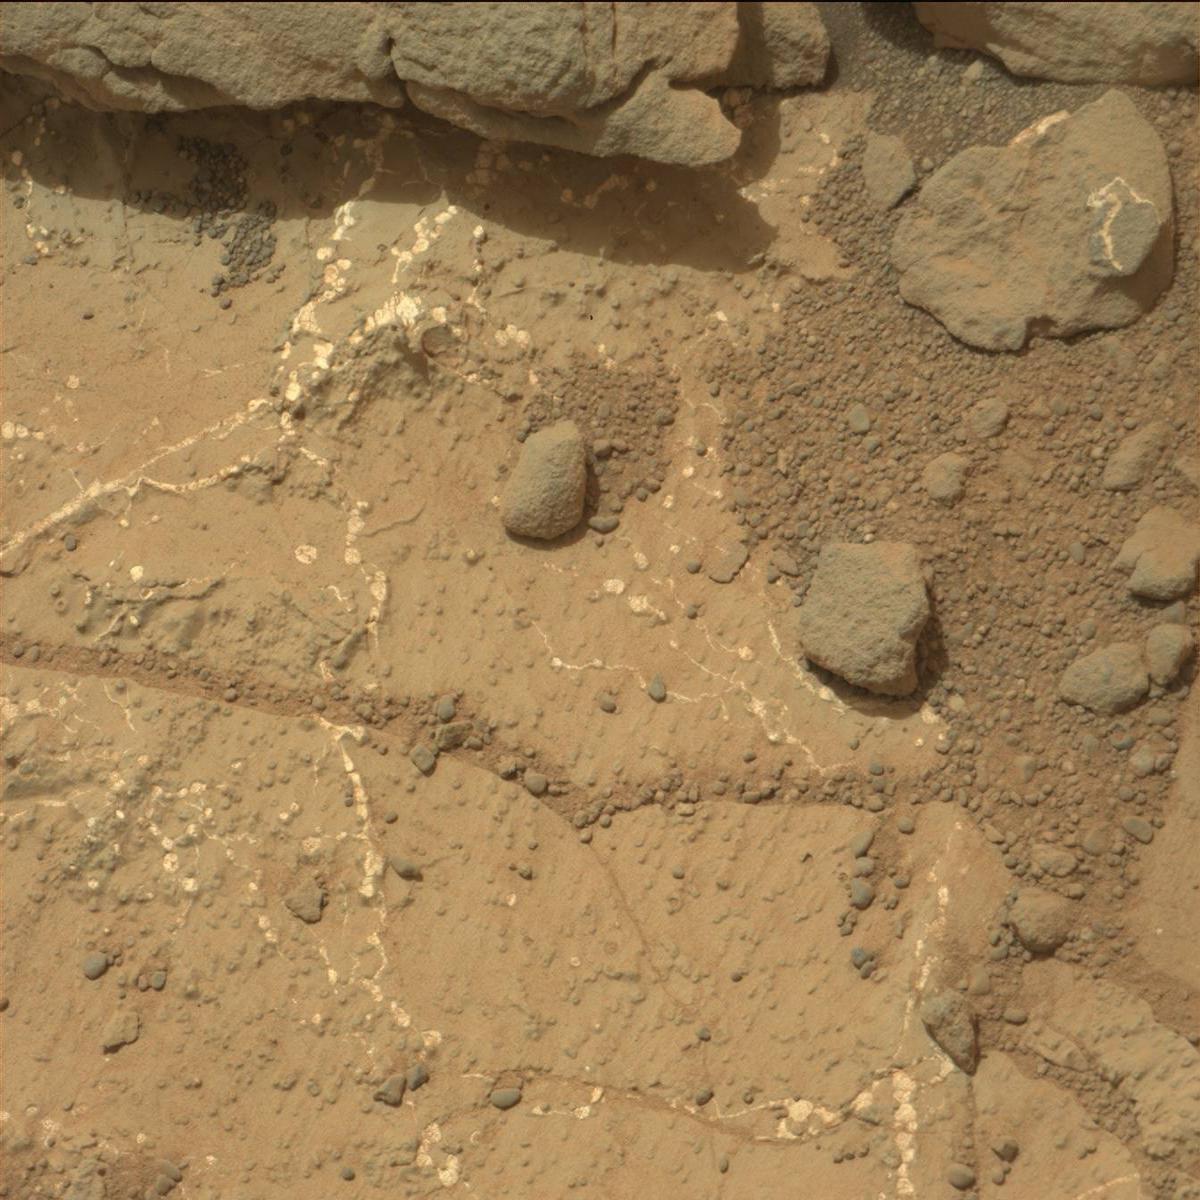
Terrain classes present: Bedrock, Rock, Sand / Soil